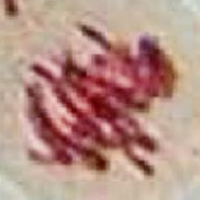
Label: metaphase